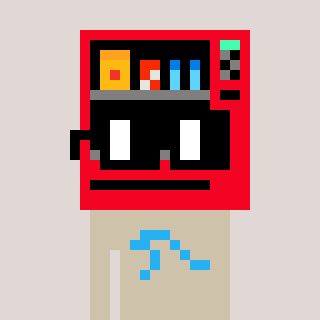
a pixel art character with square black glasses, a vending machine-shaped head and a bege-colored body on a warm background